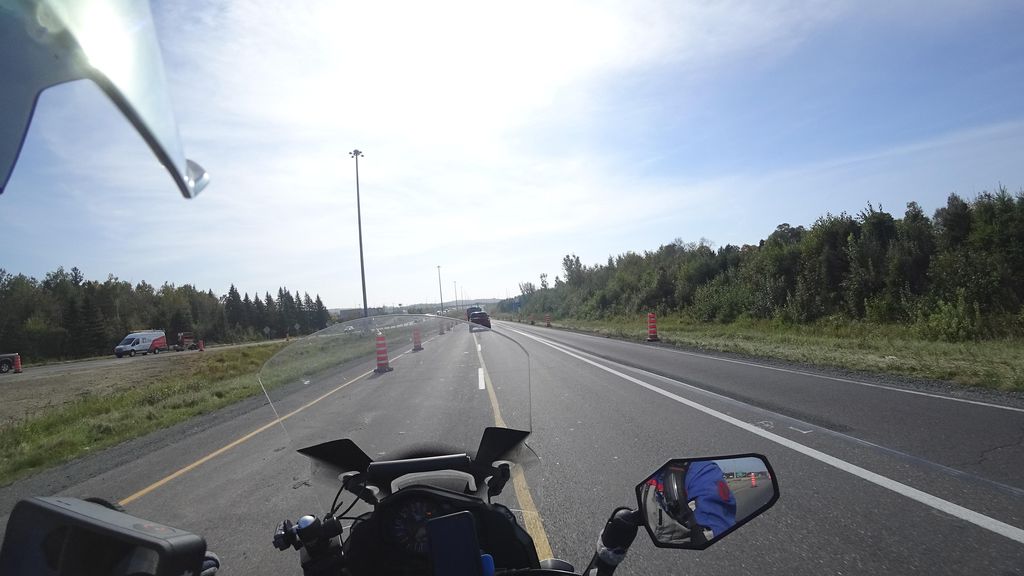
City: quebec_city